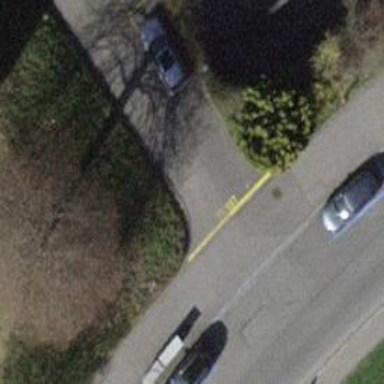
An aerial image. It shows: Unmarked crossing with traffic calming table.